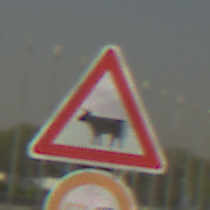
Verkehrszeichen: ViehtriebRechts
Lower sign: Ueberholverbot
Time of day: MorningAfternoon
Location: Outdoor (Suburban)
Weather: Clear
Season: NotSpecified
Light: Natural